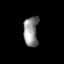
Tissue: skin
Cell type: Fibroblasts
Senescence score: 0.8172
Nuclear area (px): 430
Mean DAPI intensity: 139.028